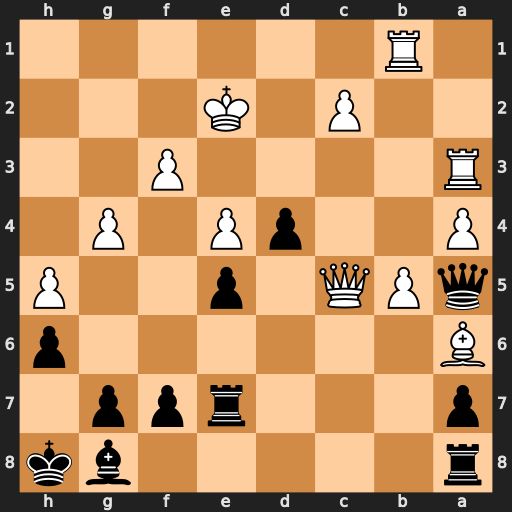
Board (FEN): r5bk/p3rpp1/B6p/qPQ1p2P/P2pP1P1/R4P2/2P1K3/1R6
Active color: b
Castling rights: -
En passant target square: -
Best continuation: Rc7 Qb4 Rxc2+